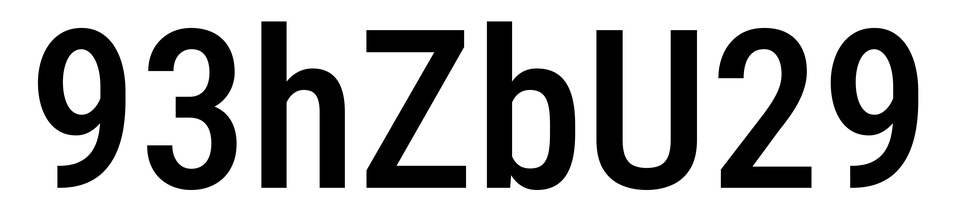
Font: Roboto_Condensed_Medium